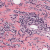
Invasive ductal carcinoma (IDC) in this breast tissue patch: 1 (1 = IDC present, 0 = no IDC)